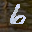
Label: 6